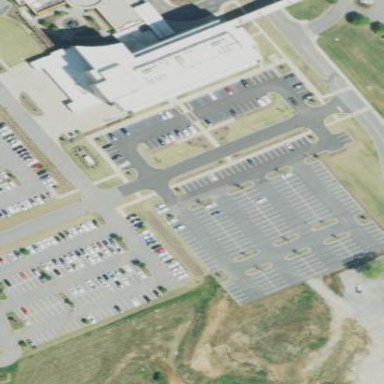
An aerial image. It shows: Parking area.